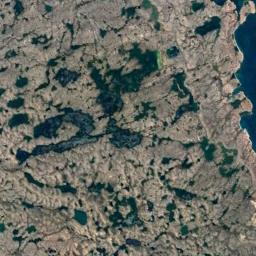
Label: wetland